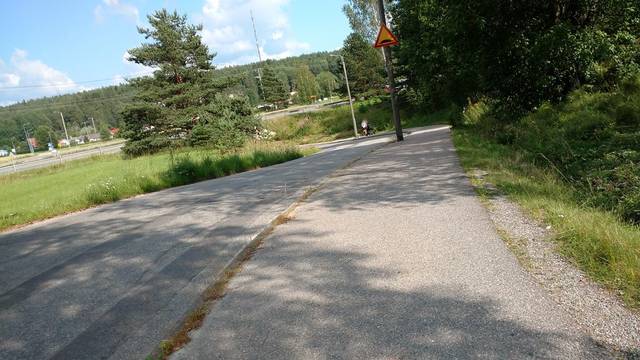
Region: Finland
Coordinates: 60.387, 23.164